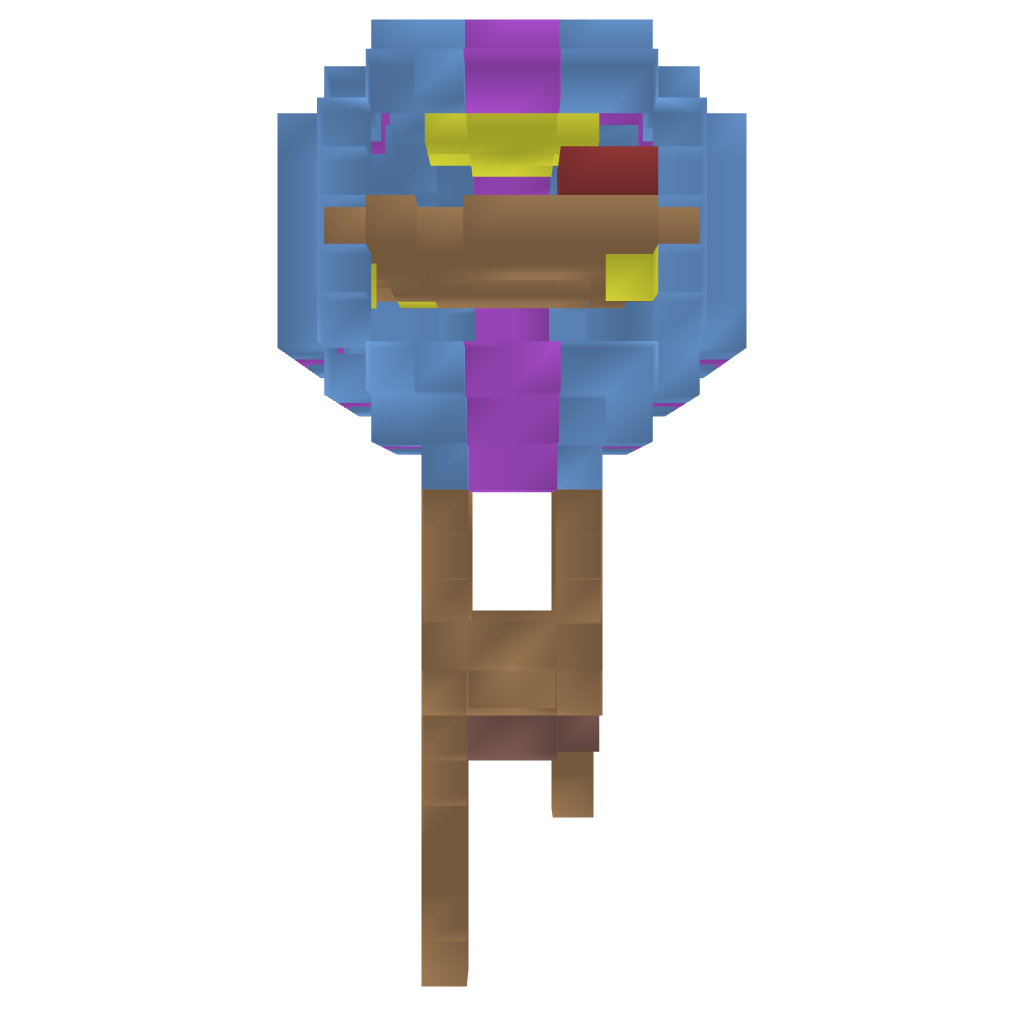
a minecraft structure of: Hot air balloon high quality